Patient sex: F
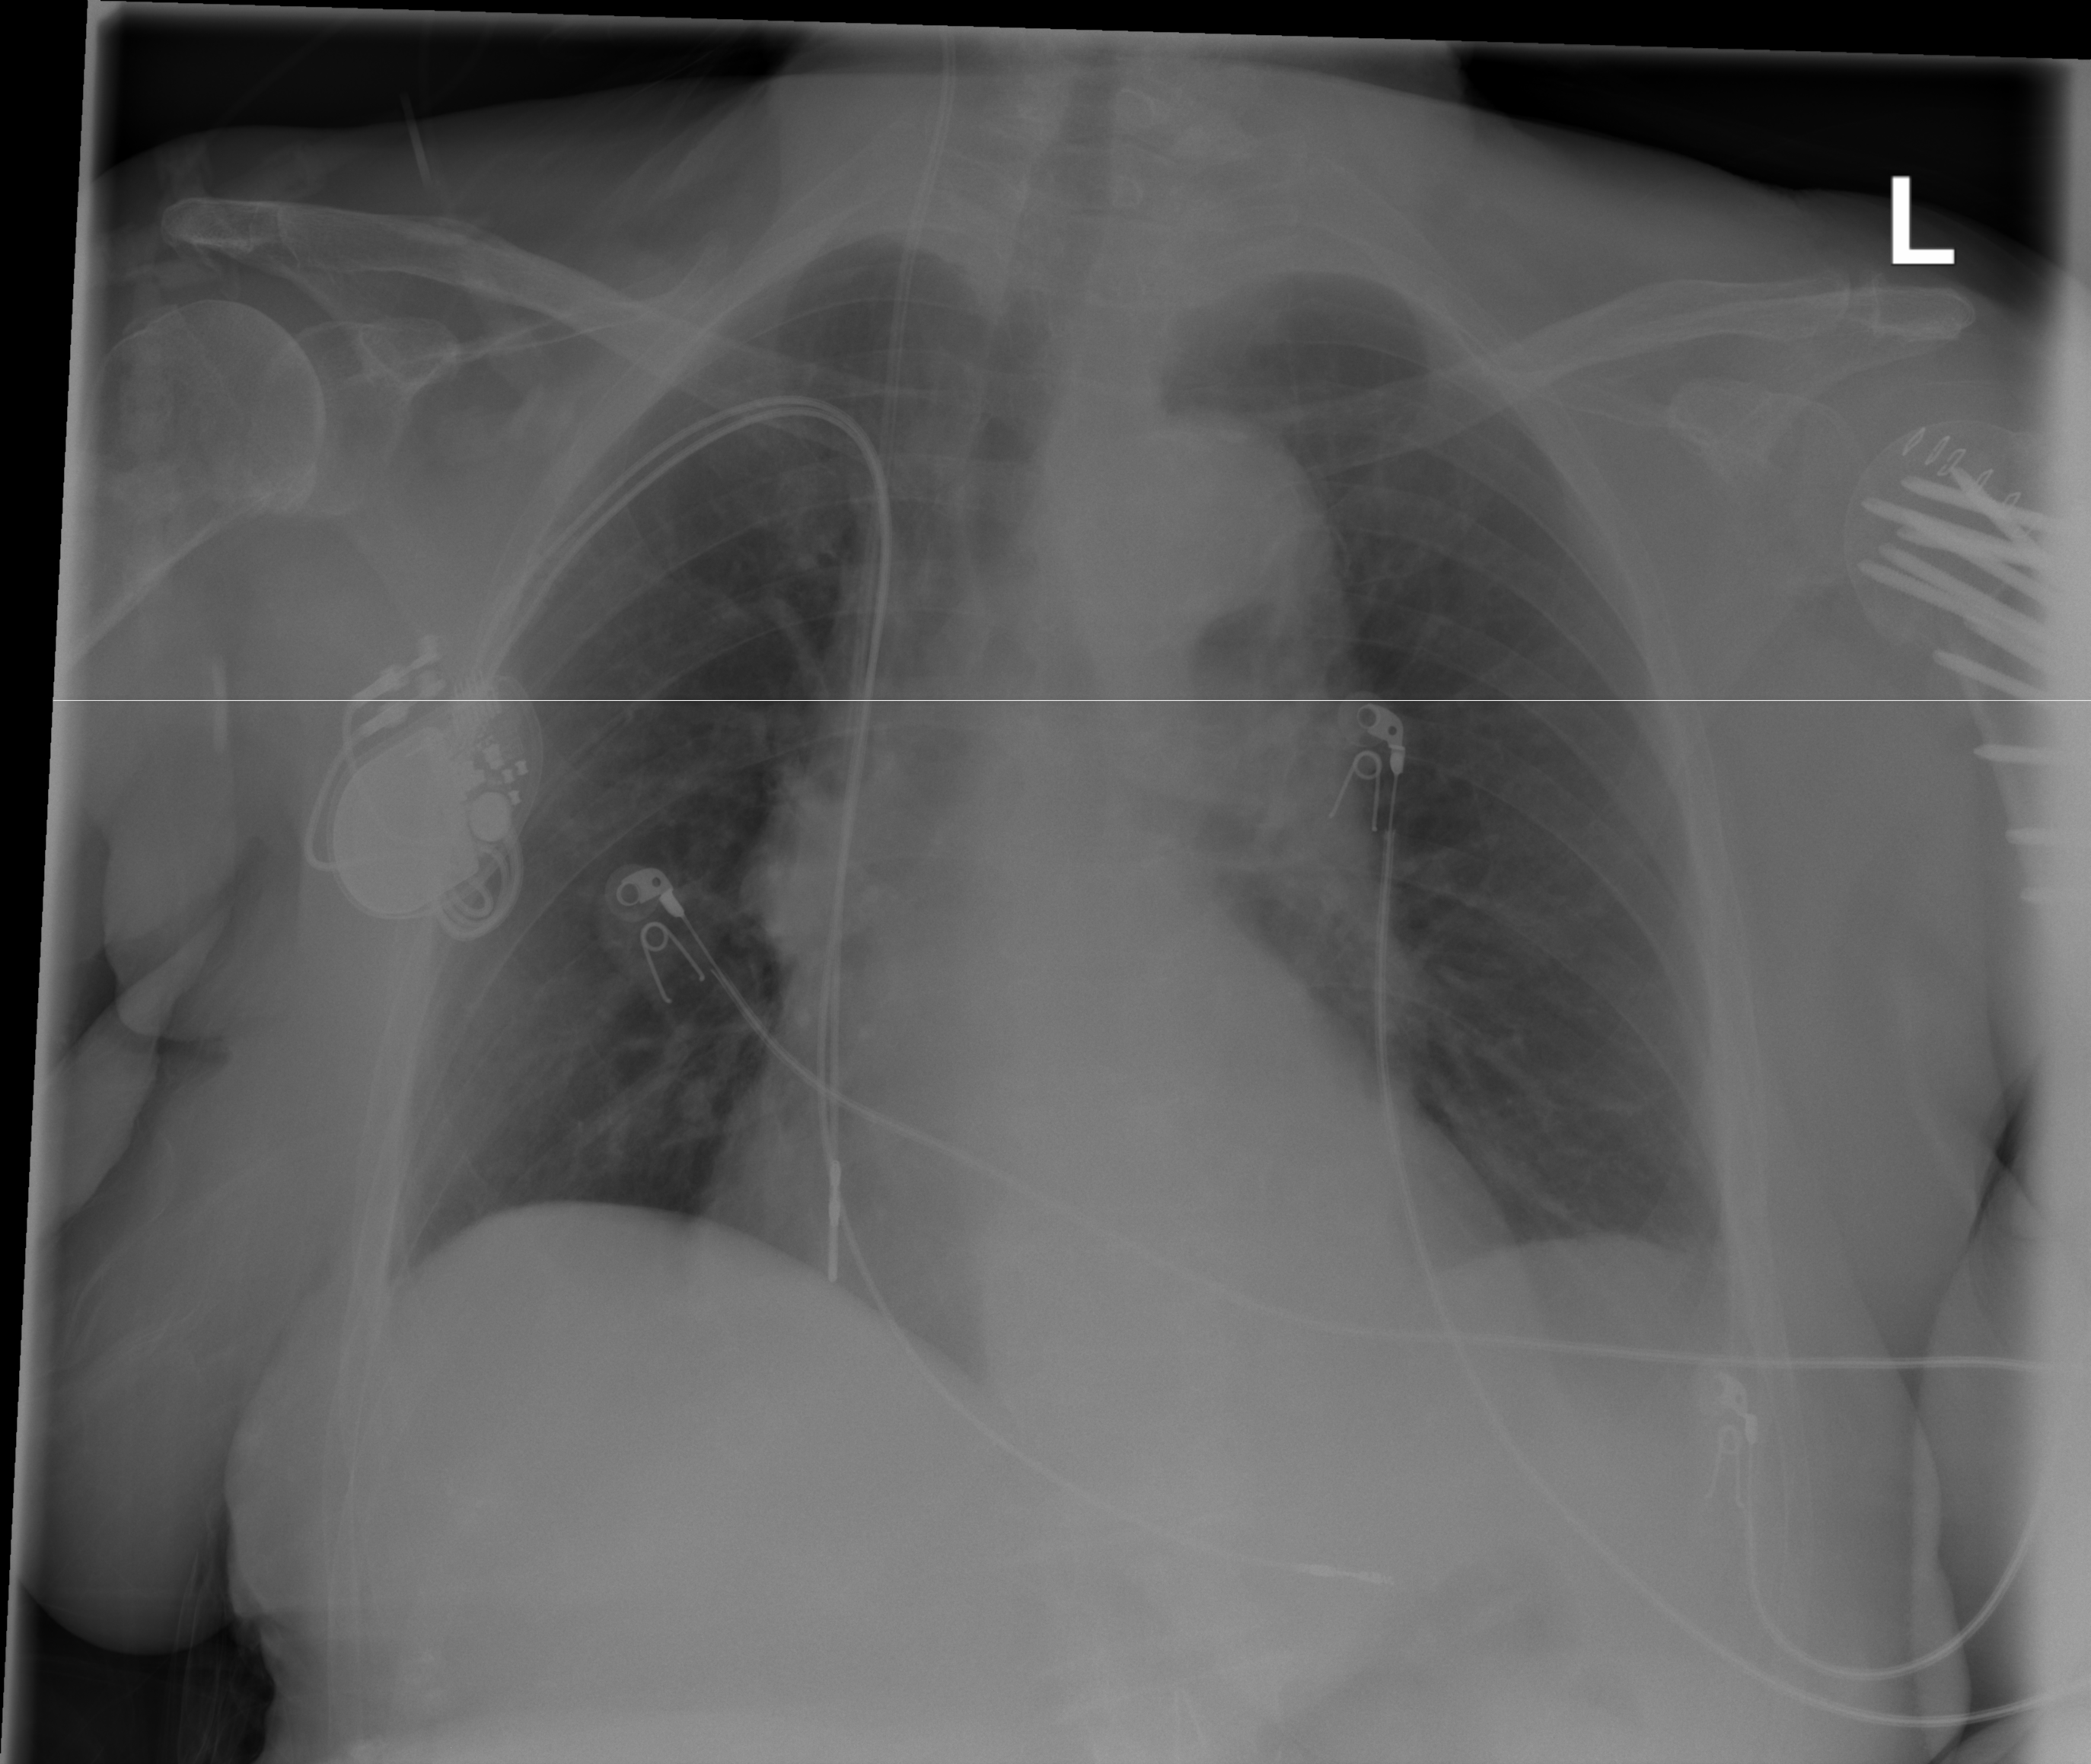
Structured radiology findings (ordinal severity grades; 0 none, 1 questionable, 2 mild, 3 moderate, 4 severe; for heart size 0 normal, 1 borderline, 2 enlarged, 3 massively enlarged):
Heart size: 0
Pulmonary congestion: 0
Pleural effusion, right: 0
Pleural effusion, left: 0
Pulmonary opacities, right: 0
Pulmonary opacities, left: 0
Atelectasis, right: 0
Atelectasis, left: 0